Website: home-depot
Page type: payment
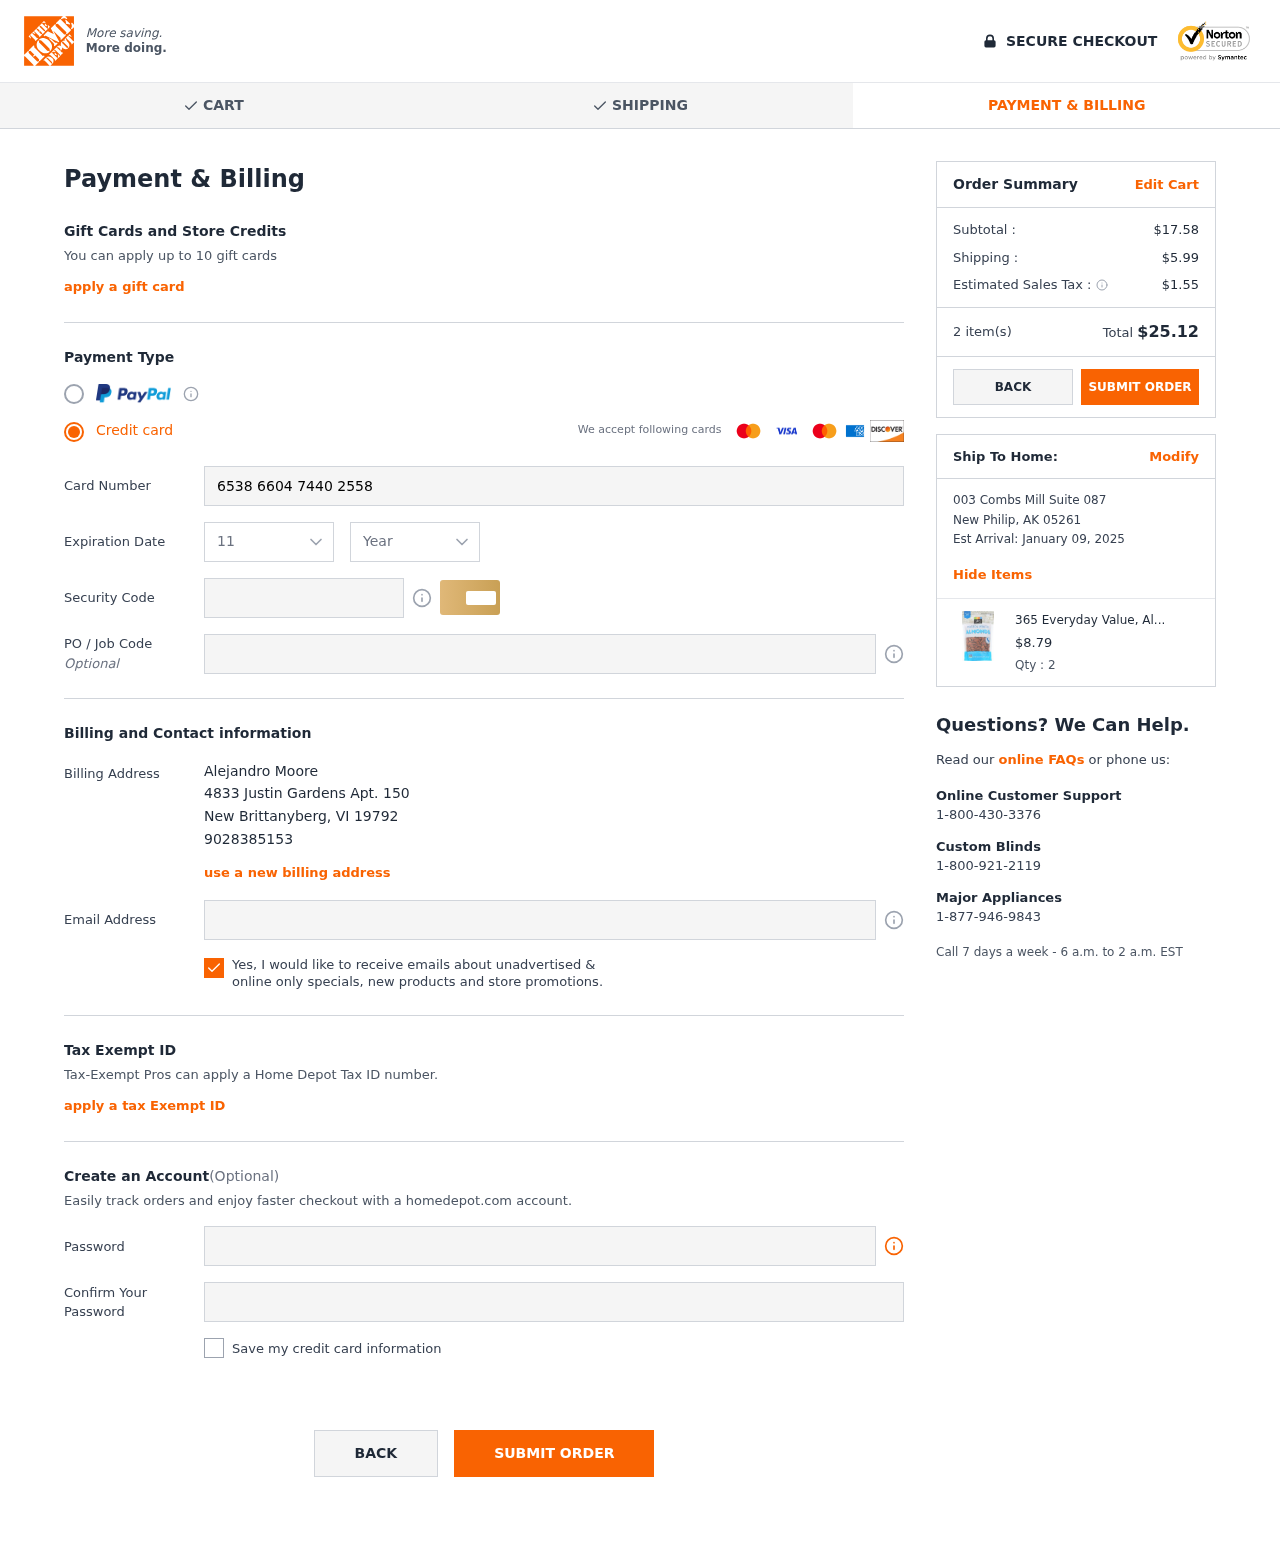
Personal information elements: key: PII_CARD_CVV
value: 183
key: PII_CARD_EXPIRY_MONTH
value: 11
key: PII_CARD_EXPIRY_YEAR
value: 26
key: PII_CARD_NUMBER
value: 6538 6604 7440 2558
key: PII_CITY
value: New Brittanyberg
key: PII_CITY2
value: New Philip
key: PII_EMAIL
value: alejandromoore@hotmail.com
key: PII_FULLNAME
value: Alejandro Moore
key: PII_PHONE
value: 9028385153
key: PII_POSTCODE
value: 19792
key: PII_POSTCODE2
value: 05261
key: PII_STATE_ABBR
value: VI
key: PII_STATE_ABBR2
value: AK
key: PII_STREET
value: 4833 Justin Gardens Apt. 150
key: PII_STREET2
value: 003 Combs Mill Suite 087
Product elements: key: PRODUCT1_NAME
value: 365 Everyday Value, Almonds, Roasted & Unsalted, 16 oz
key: PRODUCT1_PRICE
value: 8.79
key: PRODUCT1_QUANTITY
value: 2
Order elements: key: ORDER_SUBTOTAL
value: $17.58
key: ORDER_SHIPPING_COST
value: $5.99
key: ORDER_TAX
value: $1.55
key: ORDER_NUM_ITEMS
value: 2 item(s)
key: ORDER_TOTAL
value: $25.12
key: ORDER_DELIVERY_DATE
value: January 09, 2025